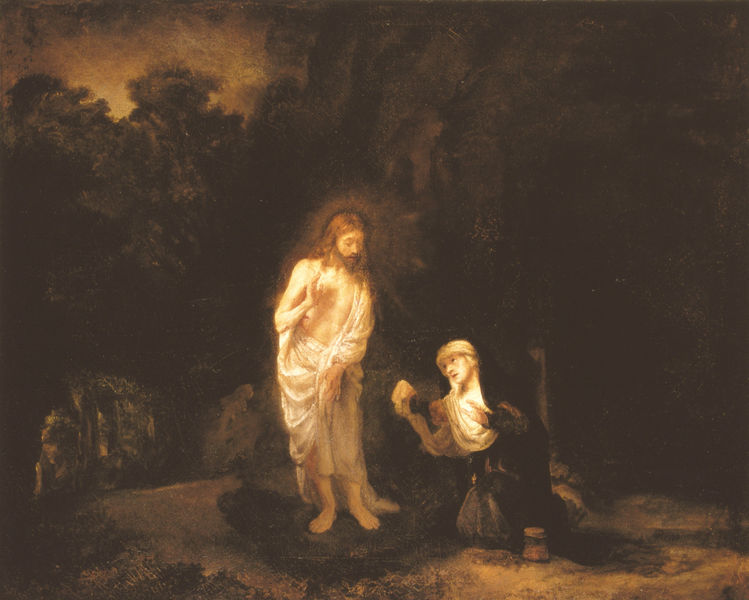
Titel: Noli me tangere, Christus erscheint Maria Magdalena
Künstler: Rembrandt
Standort: Braunschweig
Institution: Herzog Anton Ulrich-Museum
Schlagwörter: baum, berg, blätter, dunkel, felsen, feuer, fuß, gemälde, gott, hand, himmel, mann, nackt, rubens, schatten, umhang, weiß, wolken, bäume, gelb, grün, komposition, landschaft, menschen, abend, braun, brust, frau, geste, hell, kleid, licht, nacht, orange, schwarz, schleier, tuch, weg, malerei, alt, bart, barock, bibel, blicke, falten, gesicht, kleidung, leinen, mensch, neues testament, rembrandt, stehen, stein, vollbart, hände, niederlande, öl, dämmerung, feld, natur, kirche, pfad, sonne, boden, dunkelheit, gewand, gold, haare, kutte, lange haare, tücher, person, höhle, kontrast, renaissance, schön, wald, garten, kopfbedeckung, farbig, füße, liebe, düster, berge, fels, farbe, sonnenuntergang, idylle, beleuchtung, inszenierung, ölgemälde, kopftuch, finster, glanz, lichteinfall, podest, knie, sein, oberkörper, leuchten, waschen, barfuss, hell dunkel, gefäß, alter, untergrund, religion, strahlen, geld, wälder, draußen, lichtung, jungfrau, knien, nonne, strahl, koloriert, laubbaum, beten, dunkler hintergrund, salbung, tizian, staunen, daumier, zuneigung, schein, gestus, heiligenschein, erleuchtet, nimbus, finsternis, christus, grab, jesus, kreuzigung, ostern, malerisch, sündenfall, christlich, toga, hingabe, knieend, kniend, mittelalter, begegnung, knieen, religiös, segen, segnen, abflug, grotte, gärtner, ehrfurcht, gebückt, erscheinung, bettler, heiliger, sfumato, elisabeth, bettlerin, leuchtend, opfer, klosterfrau, dürer, golden, anbeten, hoffnung, erleuchtung, heilig, maria, magdalena, anbetung, glauben, heilung, beweinung, gloriole, jerusalem, maria magdalena, salbgefäß, bitte, turban, mystik, abenddämmerung, lichtschein, sakral, auferstehung, erdtöne, morgenröte, signal, altarbild, bitten, demut, rettung, ländliche idylle, bräunlich, salbe, salben, gottesmutter, da vinci, wß, ikonographie, zuwendung, christ, barmherzig, segensgestus, auferstandener, fronleichnam, wunder, glorie, strahlenkranz, maris, heilen, ficken, scheinend, aura, barfüßig, pietà, vergebung, gnade, gewandt, golgatha, noli me tangere, ehebruch, fürbitte, cranach, been, helig, gethsemane, demütig, corona, madeleine, fru, hingebung, sinai, waldlichtung, getsemane, auferstanden, opfern, fürchte dich nicht, beweinung christi, noli, ablass, indirektes licht, an nacht, indirekt, aufleuchten, gewabd, langer mantel, weißes tuch, nachtstück, totenhemd, mari, fraau, christut, erfurcht, wiederauferstehung, luce, dumpfe farben, bittstellung, der ungläubige thomas, eherbietung, erloesung, felhen, genoux, heiger schein, heileigenschein, heiligenschin, högle, in leintnuch gehüllt, kontrapoststellung, maodne, nach der auferstehung, niederlände, nonner, s-kurve, samaratinerin, seizième, spotartige beläuchtung, theatral, verheissung, yellow, strahl+, morgenstunde